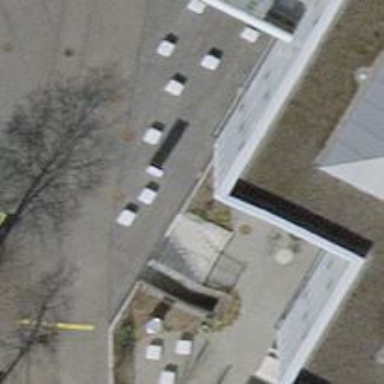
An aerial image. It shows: Set of concrete steps.